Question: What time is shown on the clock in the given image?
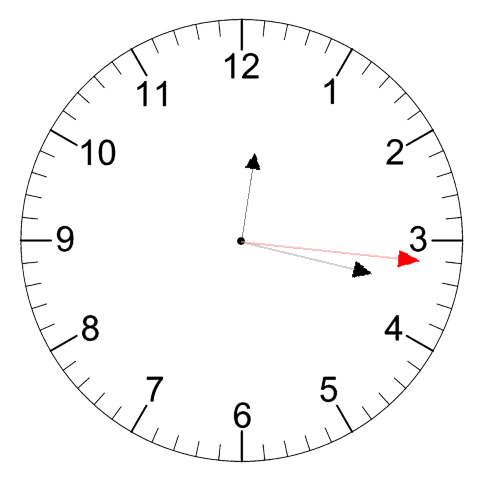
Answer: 12:17:16